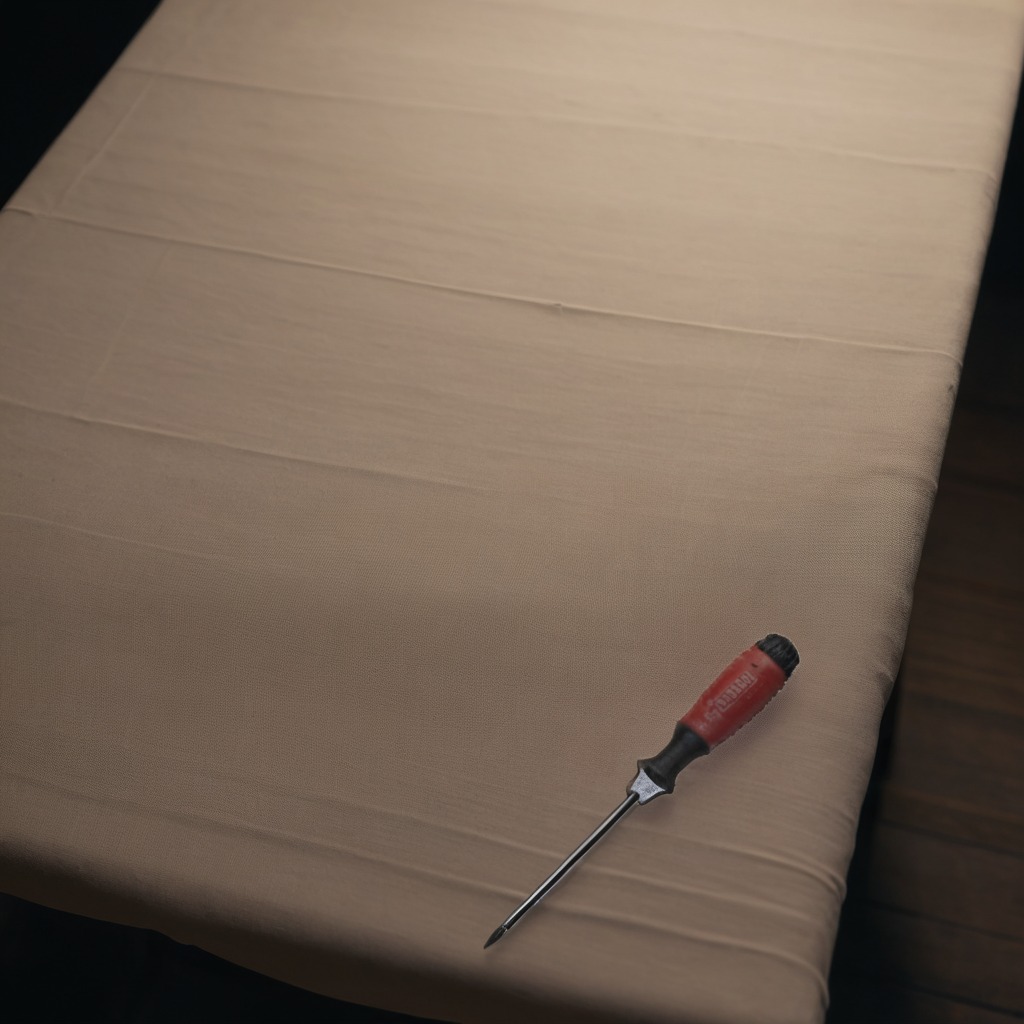
A screwdriver lies on a wooden table.